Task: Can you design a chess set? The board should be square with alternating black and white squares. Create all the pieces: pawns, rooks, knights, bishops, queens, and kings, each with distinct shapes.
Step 4510:
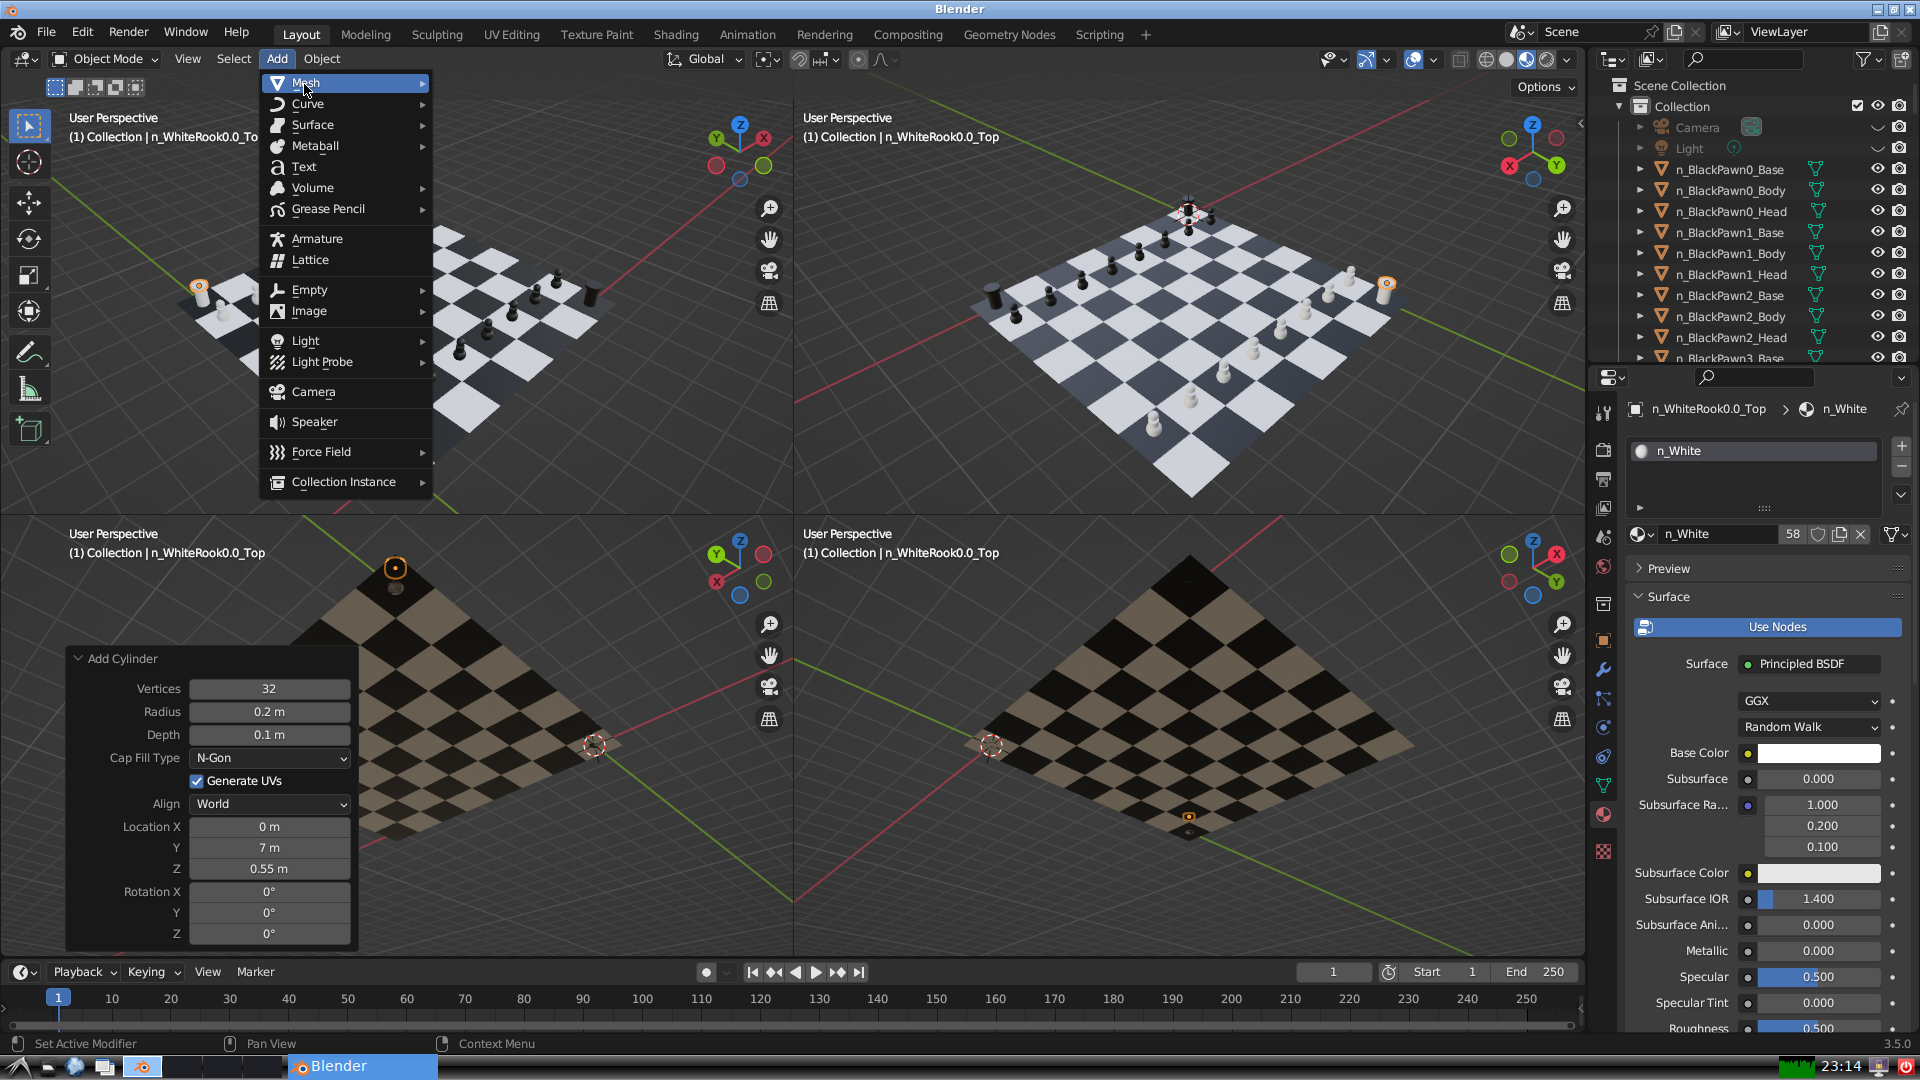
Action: {"mouse_move": [499, 187]}